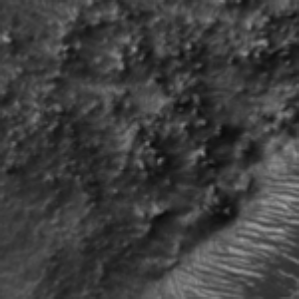
Label: frost